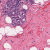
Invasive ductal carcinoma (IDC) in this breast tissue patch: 0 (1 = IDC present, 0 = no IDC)